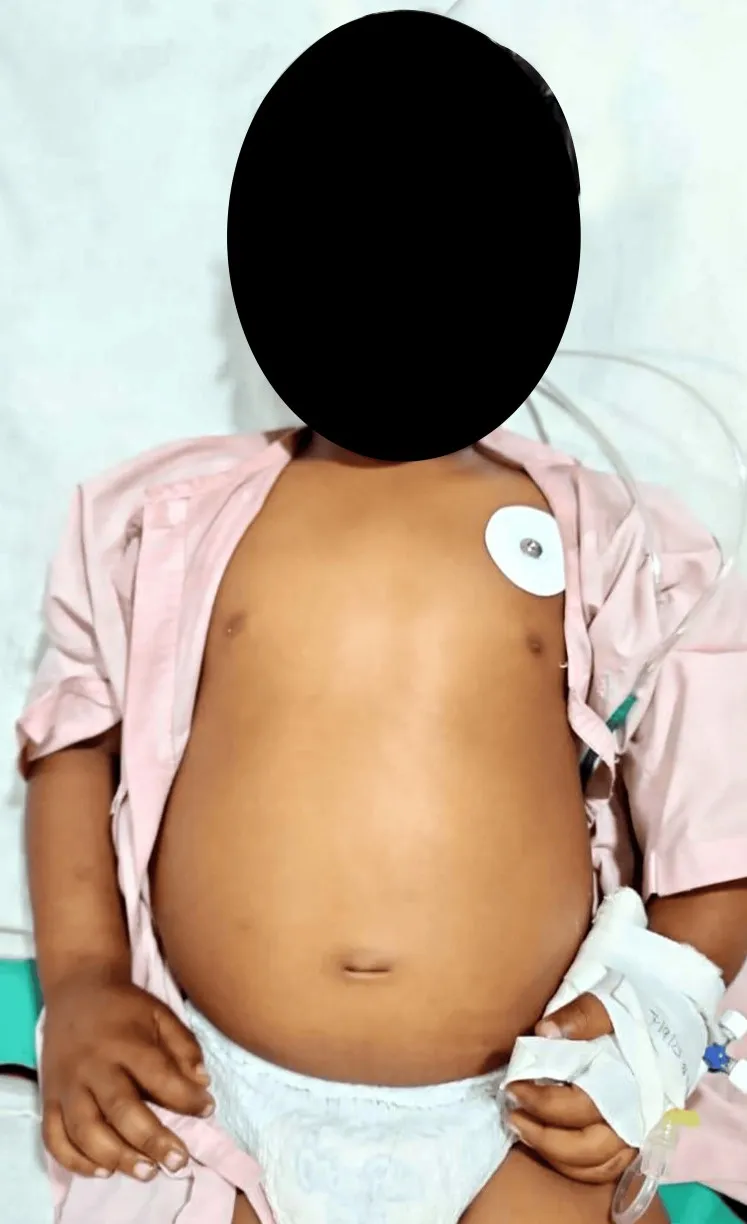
Shows distention of the abdomen.
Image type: medical_photograph (oral_photograph)